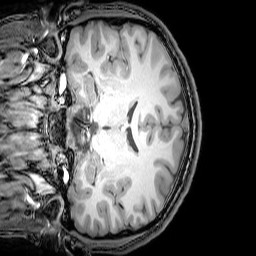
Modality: T1w
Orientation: coronal
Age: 24
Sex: male
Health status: healthy
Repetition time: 0.081 s
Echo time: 0.037 s